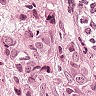
Metastatic tissue present: yes